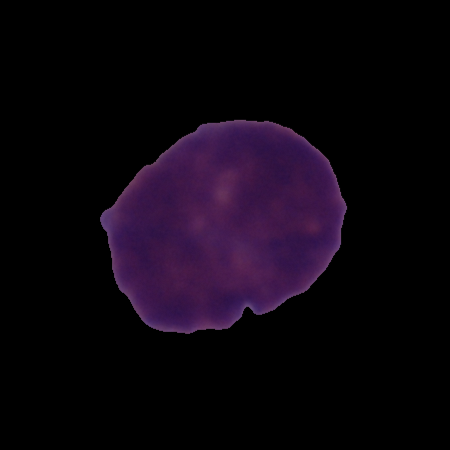
Label: cancer